Field crop: tomato
Growth stage: 1
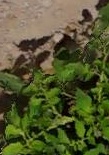
Species: tomato